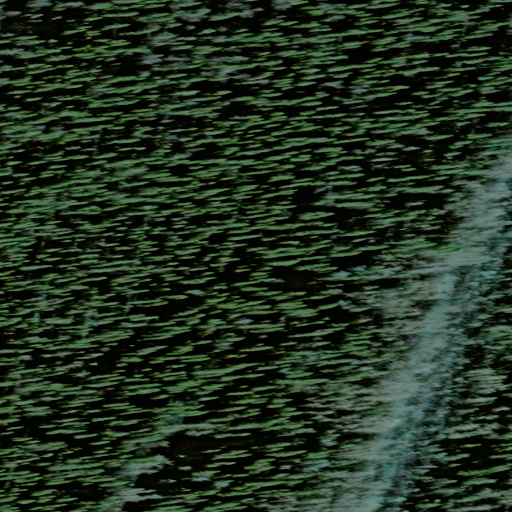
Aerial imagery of island in Alaska named Straight Island containing only unknown